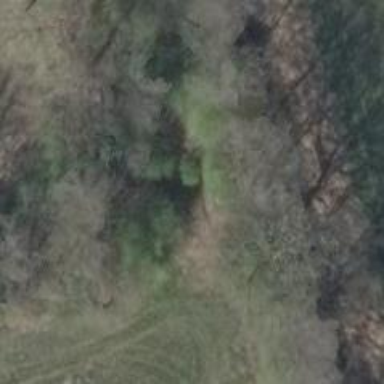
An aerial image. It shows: Row of deciduous broadleaved trees.